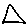
Label: triangle